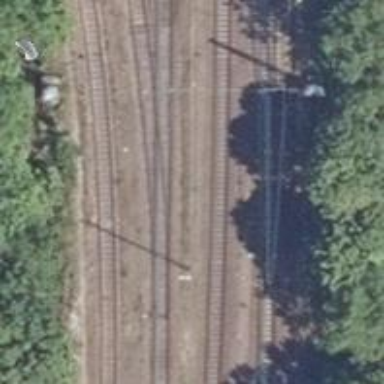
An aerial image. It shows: Railway switch.